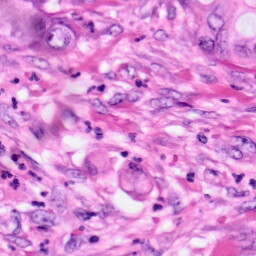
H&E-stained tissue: Pancreatic